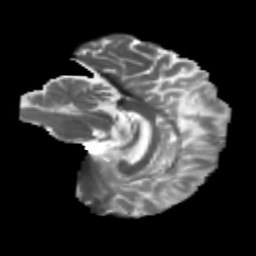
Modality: T2w
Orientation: sagittal
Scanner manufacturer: siemens
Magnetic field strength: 3 T
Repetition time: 4.16 s
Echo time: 0.0806 s